Question: I am using ANSI escape codes in my bash script to change the color of echo commands
'''
#/bin/bash
cecho() {
local code="["
case "$1" in
black | bk) color="${code}0;30m";;
red | r) color="${code}1;31m";;
green | g) color="${code}1;32m";;
yellow | y) color="${code}1;33m";;
blue | b) color="${code}1;34m";;
purple | p) color="${code}1;35m";;
cyan | c) color="${code}1;36m";;
gray | gr) color="${code}0;37m";;
*) local text="$1"
esac
[ -z "$text" ] && local text="$color$2${code}0m"
echo -e "$text"
}
cecho b "This is blue"
cecho r "This is red"
'''
The issue is i am using a Terminal color scheme and it causes the cecho command to display wrong colors , for eg. If i try to output cecho command for purple color , it gets displayed in yellow color. I think my internal Terminal color sceheme is conflicting with these ANSI color codes. Is it somehow possible to override any internal color schemes and force display the colors defined in bash script ? Wrong colors being displayed in echo might be due to other reasons as well , conflict with internal color scheme is just my guess .

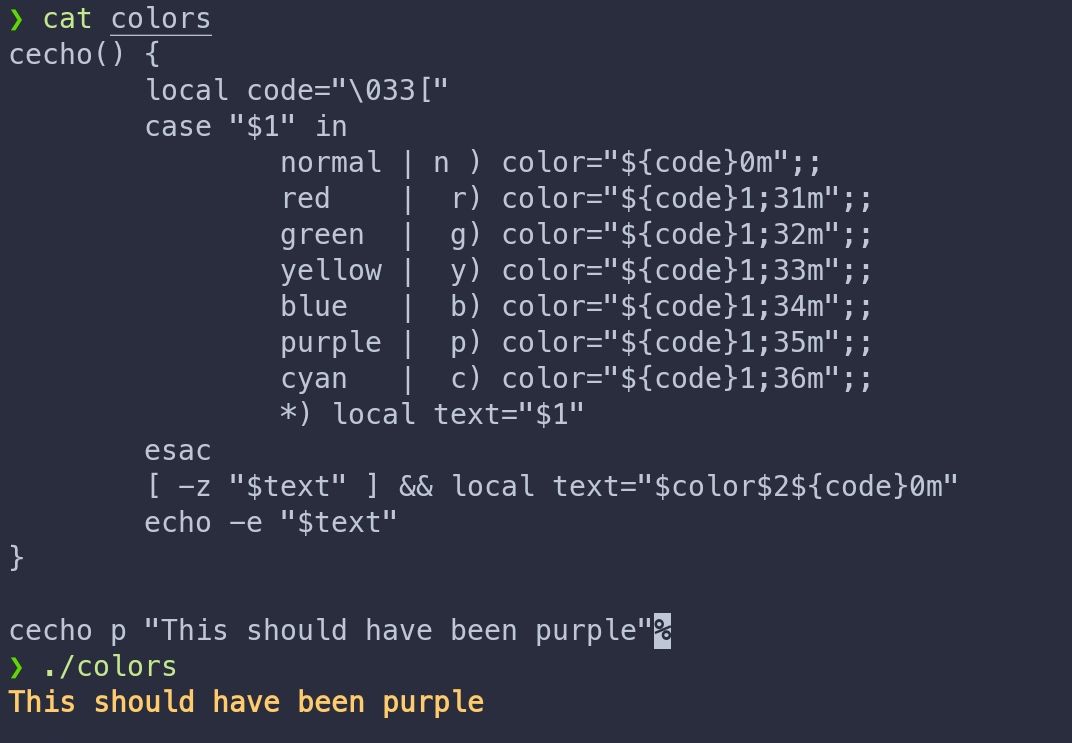
Answer: In my color scheme,there were some variables pre defined for different colors.So while using ANSI color codes ,it was getting overrided by these gloablly defined colors. Removing all those internally defined colors has apparently fixed this issue